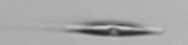
Label: pennate